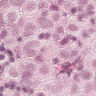
Metastatic tissue present: yes